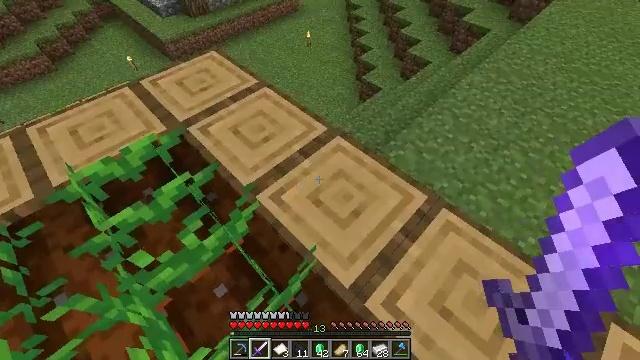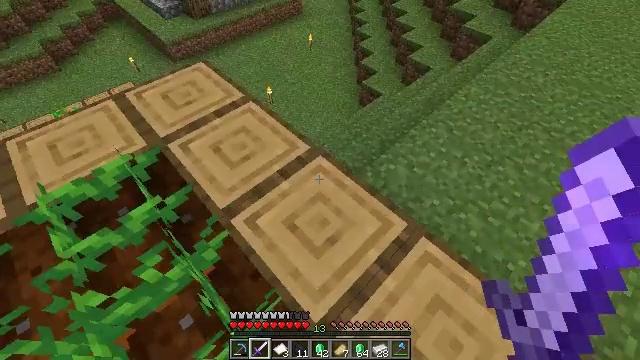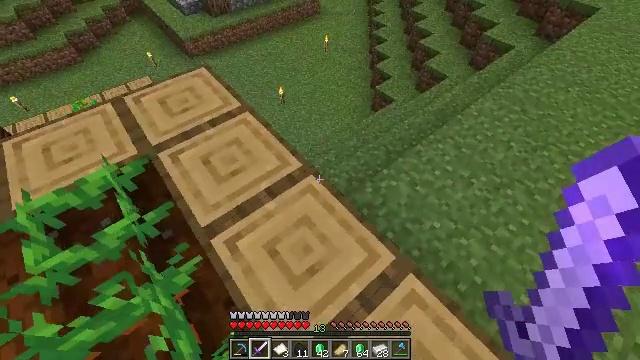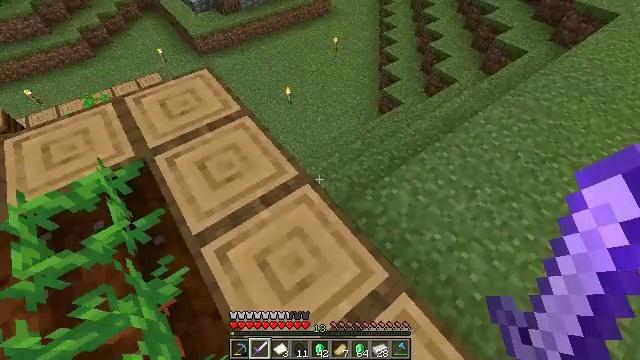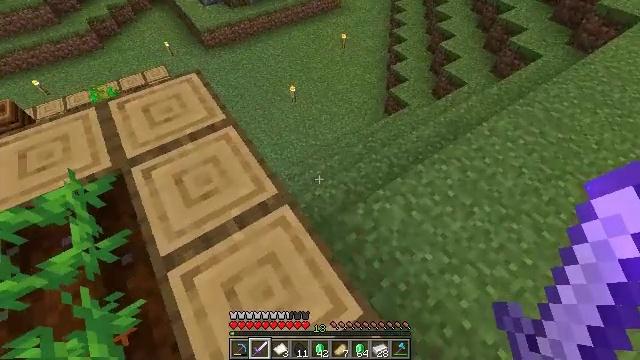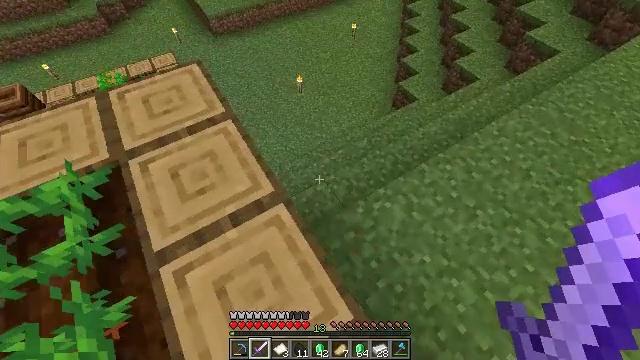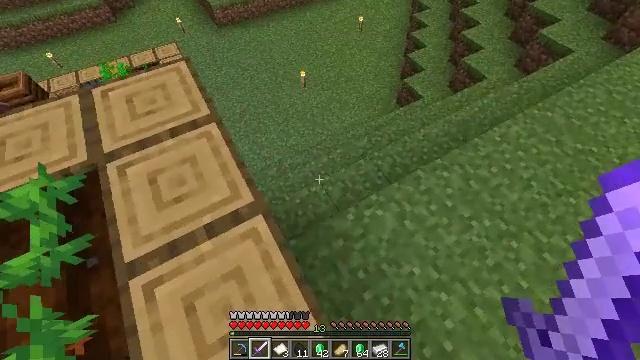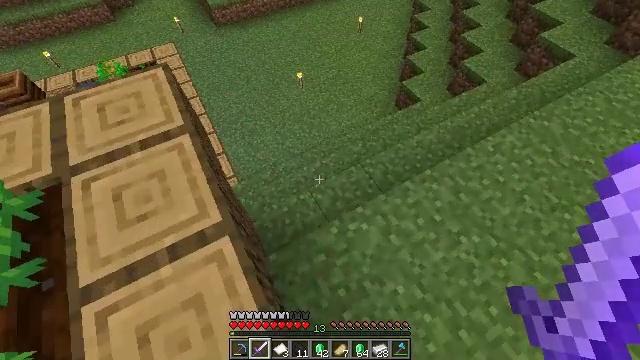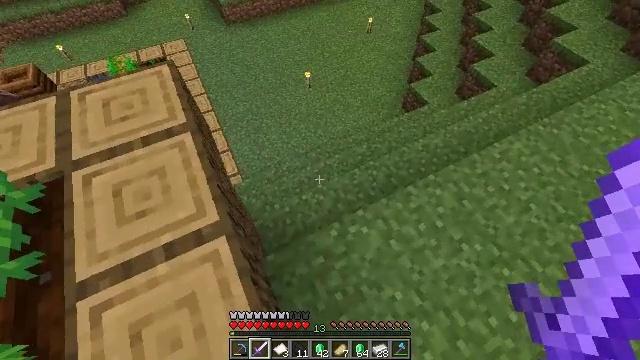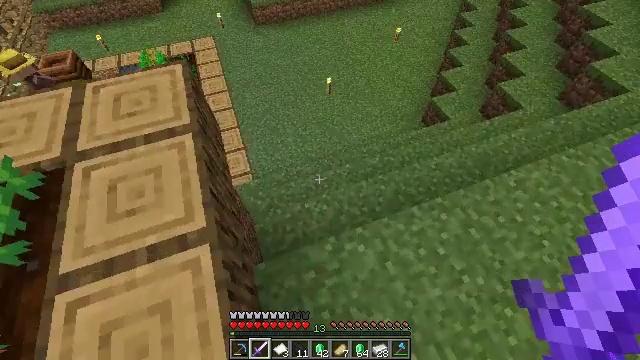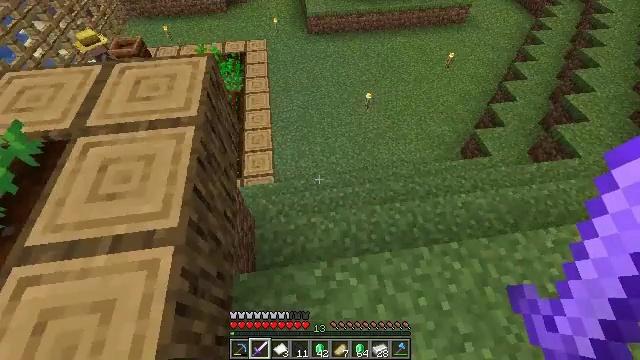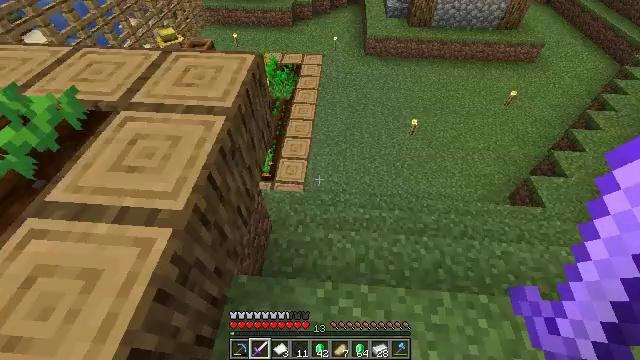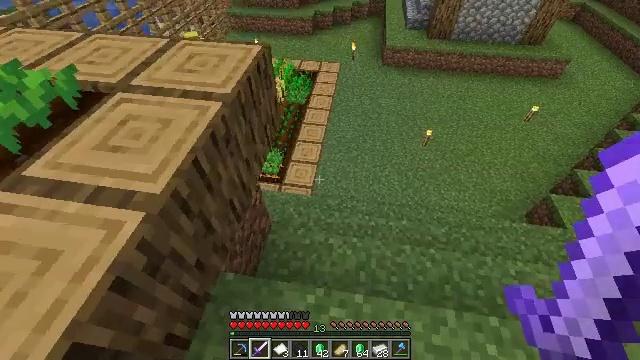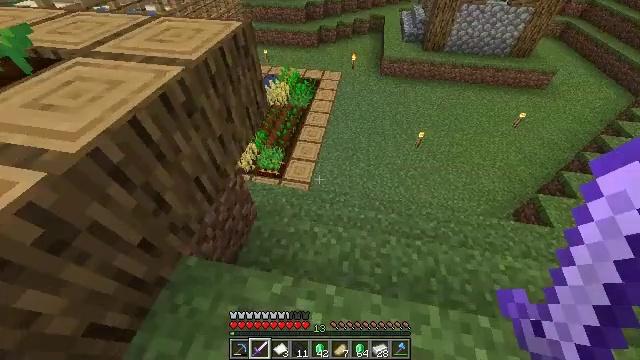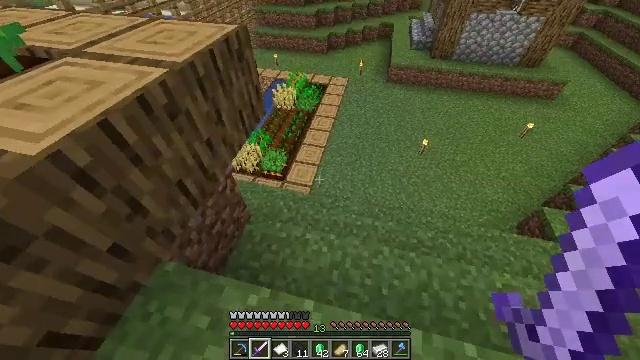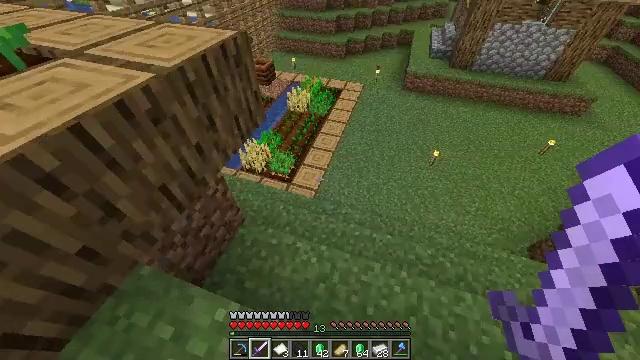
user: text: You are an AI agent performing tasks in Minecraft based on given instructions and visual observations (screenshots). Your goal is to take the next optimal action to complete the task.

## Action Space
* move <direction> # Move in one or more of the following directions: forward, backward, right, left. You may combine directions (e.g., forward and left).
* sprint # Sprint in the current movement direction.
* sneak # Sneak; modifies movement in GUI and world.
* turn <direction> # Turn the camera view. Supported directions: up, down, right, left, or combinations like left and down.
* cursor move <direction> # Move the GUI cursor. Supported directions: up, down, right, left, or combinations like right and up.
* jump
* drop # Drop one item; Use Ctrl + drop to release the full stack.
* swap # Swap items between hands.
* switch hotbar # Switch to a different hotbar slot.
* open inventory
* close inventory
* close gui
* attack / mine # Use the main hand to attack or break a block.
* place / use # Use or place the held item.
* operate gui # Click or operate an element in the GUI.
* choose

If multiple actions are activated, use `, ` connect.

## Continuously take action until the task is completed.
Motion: motion action
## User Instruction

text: Gather carrots from the field.
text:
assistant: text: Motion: move forward and move right, turn left
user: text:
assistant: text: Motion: move forward and move right, turn left
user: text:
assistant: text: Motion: move forward and move right, turn left
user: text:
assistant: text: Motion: move forward and move right, turn left and down
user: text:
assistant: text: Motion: move forward and move right, turn left and down
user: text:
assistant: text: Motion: move forward and move right, turn left and down
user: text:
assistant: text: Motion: move forward and move right
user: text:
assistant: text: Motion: move forward and move right, turn left
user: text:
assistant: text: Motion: move forward and move right, turn left
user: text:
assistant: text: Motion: move forward and move right, turn left and up
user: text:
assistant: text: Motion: move forward and move right, sprint, turn left and up
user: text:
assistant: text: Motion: move forward and move right, sprint, turn left and up
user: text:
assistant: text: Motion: move forward and move right, sprint, turn left
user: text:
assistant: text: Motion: move forward and move right, sprint, turn left
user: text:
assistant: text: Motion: move forward and move right, sprint, turn left
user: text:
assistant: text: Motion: move forward, turn left
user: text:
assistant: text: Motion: move forward, turn left
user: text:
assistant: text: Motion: move forward, turn left
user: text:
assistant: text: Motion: move forward
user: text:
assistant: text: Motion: move forward, sprint
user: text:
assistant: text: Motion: move forward, sprint
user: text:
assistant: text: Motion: move forward, sprint
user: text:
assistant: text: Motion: move forward, sprint
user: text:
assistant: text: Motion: move forward
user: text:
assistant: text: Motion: move forward
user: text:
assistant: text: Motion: move forward, turn left
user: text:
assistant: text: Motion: move forward, sprint
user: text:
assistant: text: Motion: move forward, sprint
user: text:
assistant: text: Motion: move forward, sprint
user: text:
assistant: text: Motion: move forward